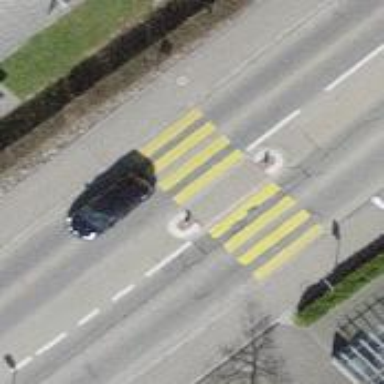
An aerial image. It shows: Marked zebra crossing on the road.